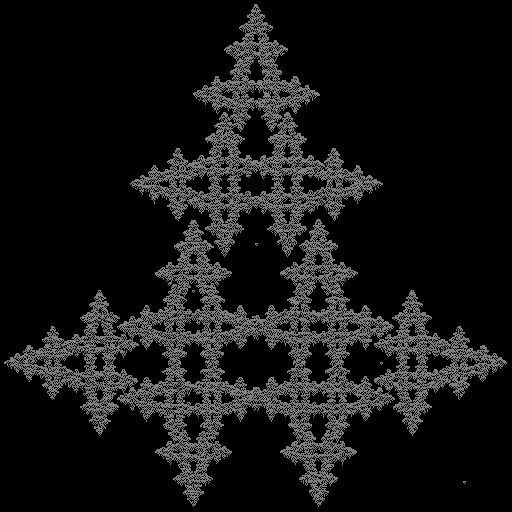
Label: crystal